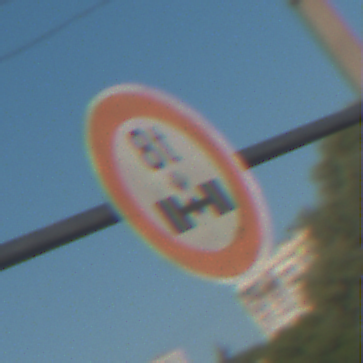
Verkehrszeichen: TatsaechlicheAchslast
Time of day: MorningAfternoon
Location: Outdoor (Urban)
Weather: Clear
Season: NotSpecified
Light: Natural